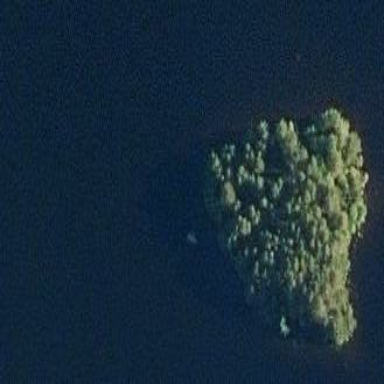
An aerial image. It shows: Island.